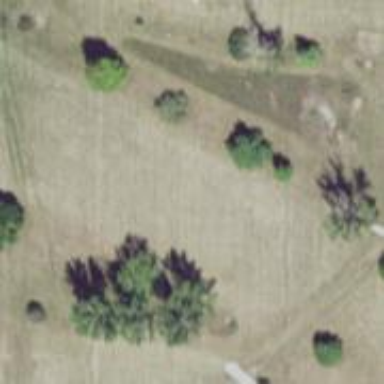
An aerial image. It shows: Area of rough grass used for golf.